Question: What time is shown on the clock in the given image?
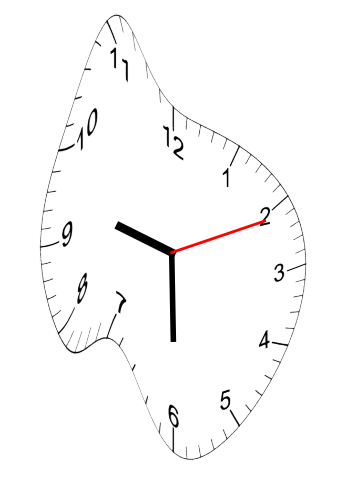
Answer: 09:30:11